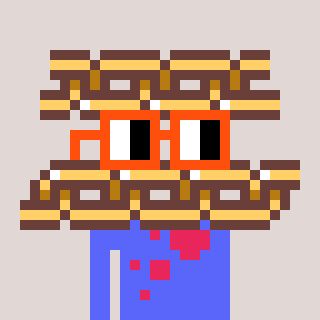
a pixel art character with square orange glasses, a chain-shaped head and a purple-colored body on a warm background